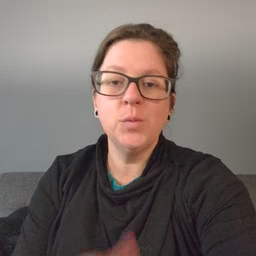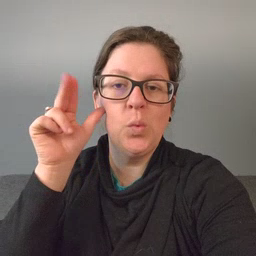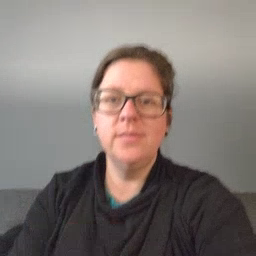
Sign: horse